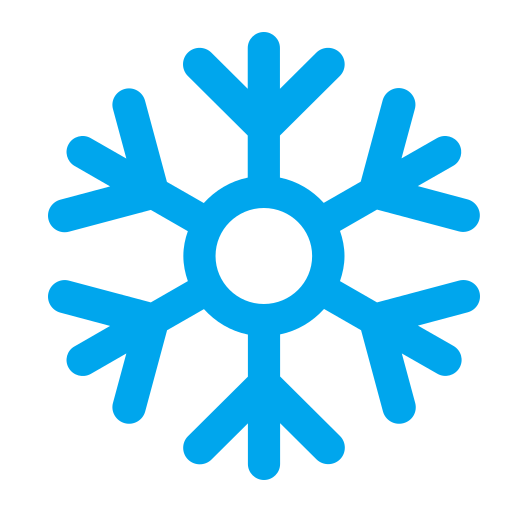
snowflake flat